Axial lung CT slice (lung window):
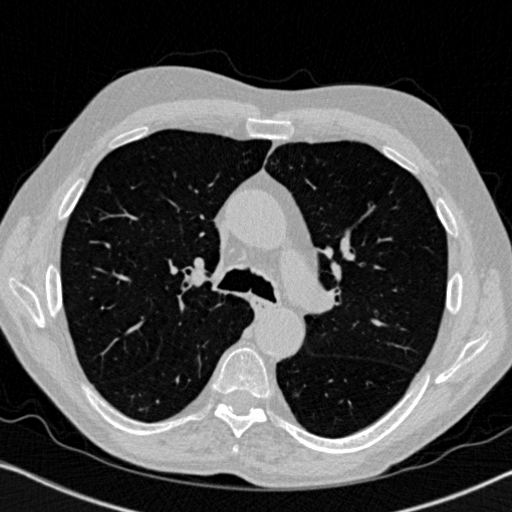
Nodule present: no